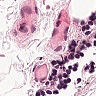
Metastatic tissue present: no